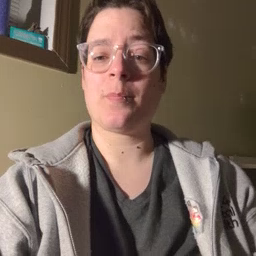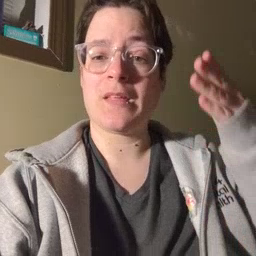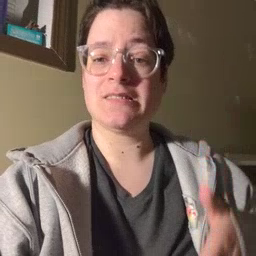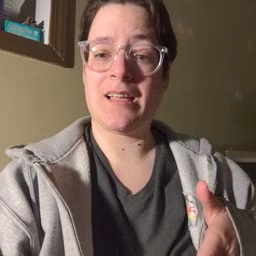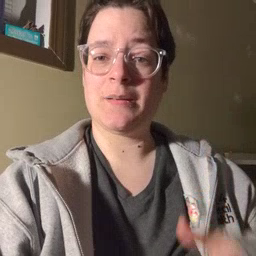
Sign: beside